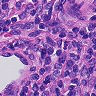
Metastatic tissue present: no